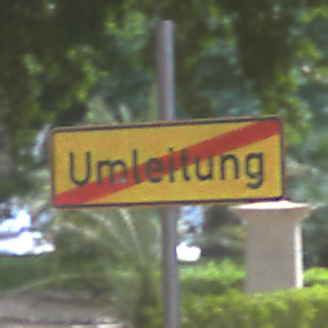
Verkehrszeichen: EndeDerUmleitungsankuendigung
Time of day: MorningAfternoon
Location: Outdoor (Suburban)
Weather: PartlyCloudy
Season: NotSpecified
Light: Natural